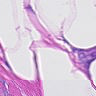
Metastatic tissue present: yes